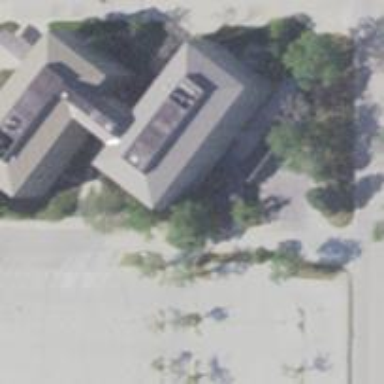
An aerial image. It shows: Office building.